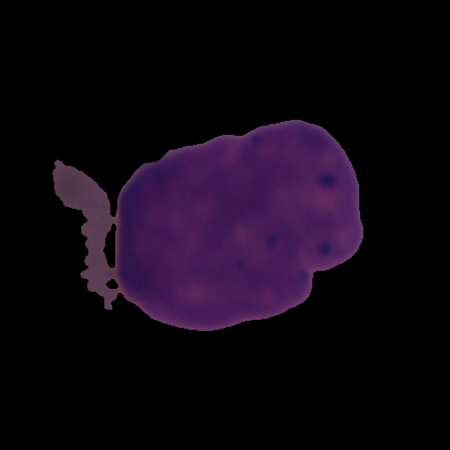
Label: cancer